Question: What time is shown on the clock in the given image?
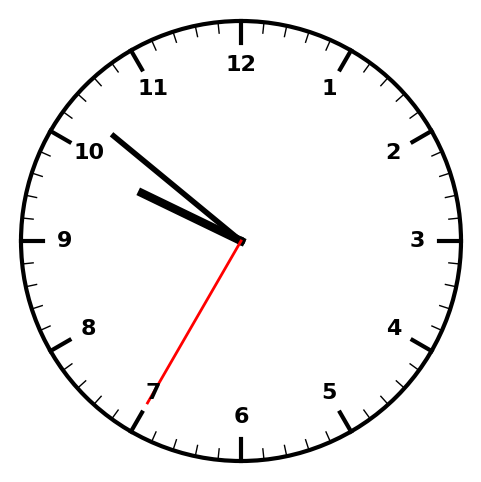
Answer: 09:51:35